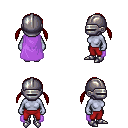
a pixel art fantasy rpg character, female body template, dark elf, purple skin, lavender cape, red pants, red twin-tailed hairstyle, metal helm, metal boots, four views (front, back, left, right), 2x2 character sprite sheet, small pixel art, hard edges, no anti-aliasing